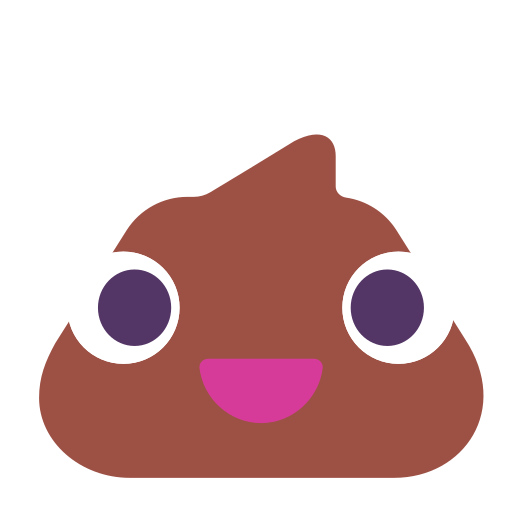
pile of poo flat